Question: I am trying to import famous into my application
When i create a breakpoint in the base index.html file in ember cli and look at what require seems to know about i see famo.us is there
in my brocfile i have tried the following
'''
app.import('vendor/famous/famous.js', {
'famous/core/Context':''
});
app.import('vendor/famous/famous.js', {
'famous/core/Context':'default'
});
app.import('vendor/famous/famous.js');
'''
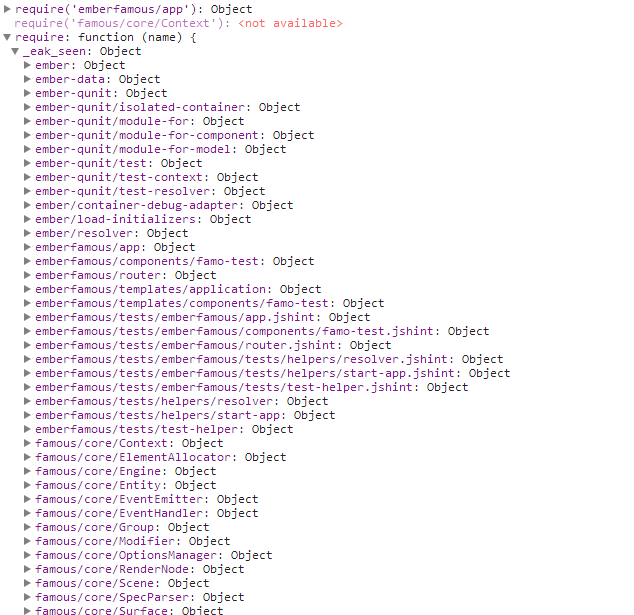
Answer: this may be fixed by master of loader.js <URL>